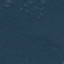
Land use / land cover class: Forest